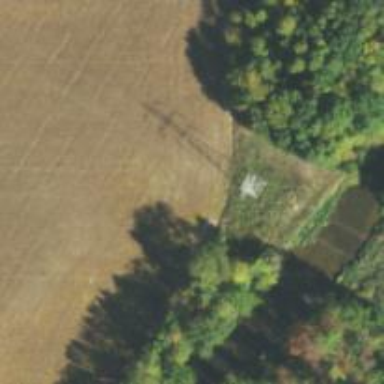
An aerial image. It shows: Lattice structure tower used for power distribution.